Field crop: maize
Growth stage: 2
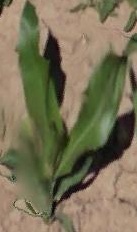
Species: maize